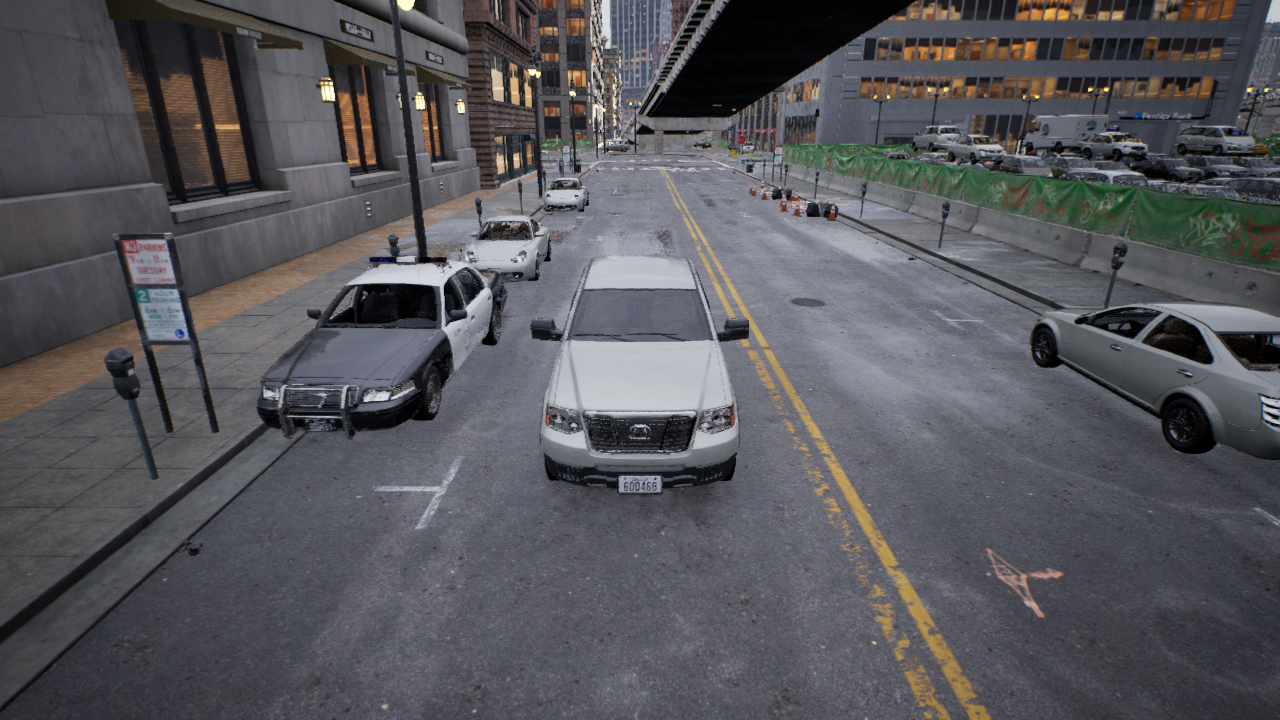
Venue: downtown
Lighting: clear day
Vehicle rig: pickup